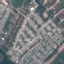
Land use / land cover class: Residential